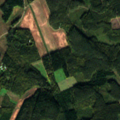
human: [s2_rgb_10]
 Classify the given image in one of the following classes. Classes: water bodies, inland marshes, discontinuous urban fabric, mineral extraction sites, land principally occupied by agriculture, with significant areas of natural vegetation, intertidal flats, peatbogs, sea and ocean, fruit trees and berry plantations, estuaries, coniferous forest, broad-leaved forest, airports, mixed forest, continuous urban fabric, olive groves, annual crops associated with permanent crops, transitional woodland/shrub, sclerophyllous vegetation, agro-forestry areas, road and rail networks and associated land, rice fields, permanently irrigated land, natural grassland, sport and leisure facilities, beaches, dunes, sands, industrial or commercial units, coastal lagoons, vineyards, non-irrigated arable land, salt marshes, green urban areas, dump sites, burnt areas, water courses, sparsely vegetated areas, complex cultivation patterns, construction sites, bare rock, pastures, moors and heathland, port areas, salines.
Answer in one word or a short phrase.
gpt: land principally occupied by agriculture, with significant areas of natural vegetation, coniferous forest, transitional woodland/shrub